Question: I need to use <URL> to customize a drop-down of groups for a project. I use resource to share the data between the controllers. I am able to extract the group list to
$scope.allgroups of my controller. The console.log shows me this image :

In my html, I do call the select in the following way but It always shows "No Group Found.." even with matching characters.
'''
<select
chosen multiple style="width:150px;" id="newusergroups"
class="groupselect" title="Groups"
allow-single-deselect="true"
data-placeholder="Select Group.."
no-result-text="No Such Group.."
ng-model="selectedgroup"
ng-options="pergroup.name for pergroup in allgroups">
<option value=""></option>
</select>
'''
Anywhere I am wrong? Please help.
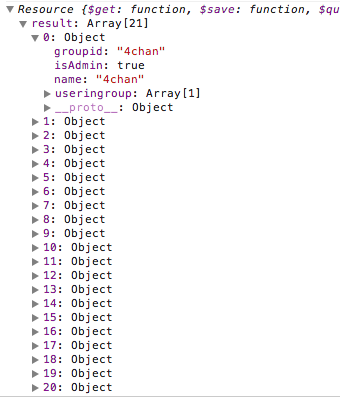
Answer: If the screenshot shows the console.log of 'allgroups', then your ng-options should be 'ng-options="pergroup.name for pergroup in allgroups.result"', OR 'allgroups = $myResource.result'.